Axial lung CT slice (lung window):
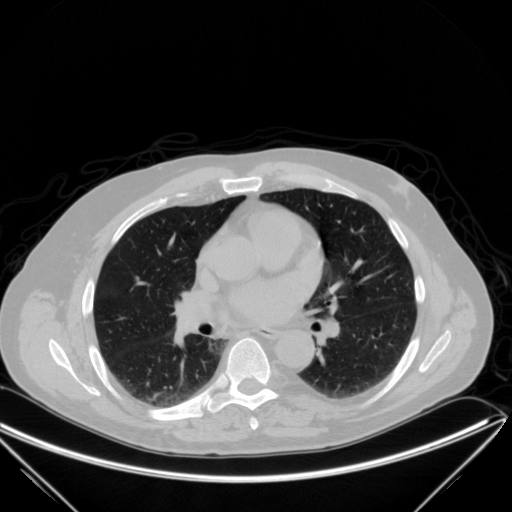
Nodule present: yes
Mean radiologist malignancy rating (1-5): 3